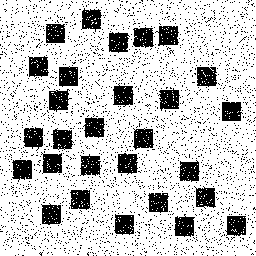
Squares: 28
Triangles: 0
Stars: 0
Total shapes: 28